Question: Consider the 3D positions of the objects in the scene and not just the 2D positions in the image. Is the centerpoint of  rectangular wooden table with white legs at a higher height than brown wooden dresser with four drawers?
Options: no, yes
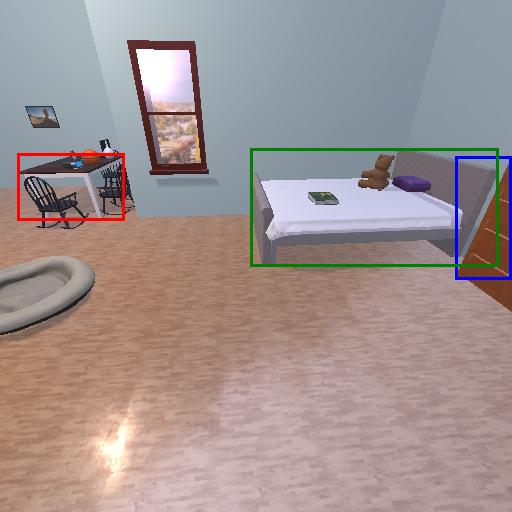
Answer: no